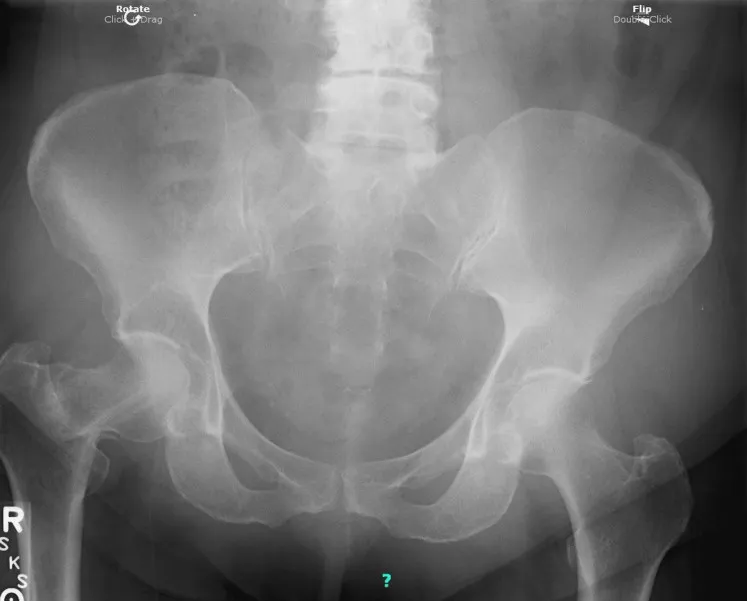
Right hip anteroposterior (AP) view.
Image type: radiology (x_ray)